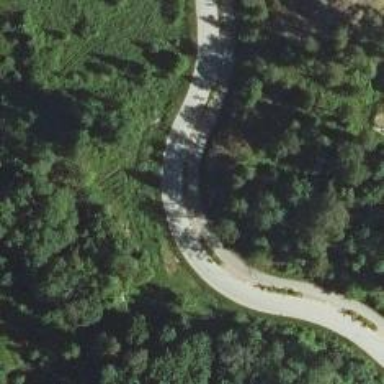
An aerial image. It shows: Asphalt cycleway.